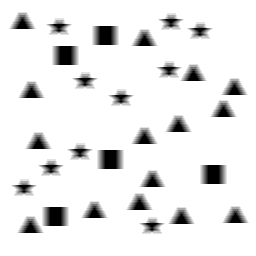
Squares: 5
Triangles: 15
Stars: 10
Total shapes: 30